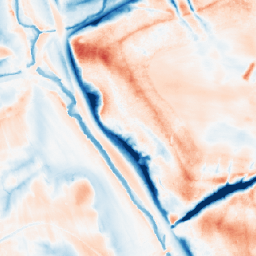
Category: classical
Decomposition family: gaussian
Decomposition parameters: sigma: 10
Upsampling method: nearest
Upsampling parameters: scale: 4
Upsampling scale: 4